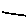
Label: line